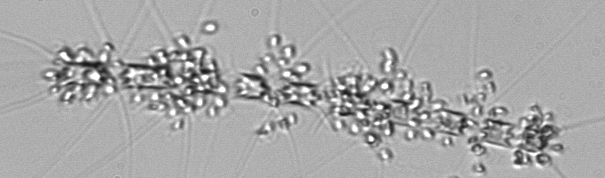
Label: Chaetoceros_didymus_TAG_external_flagellate